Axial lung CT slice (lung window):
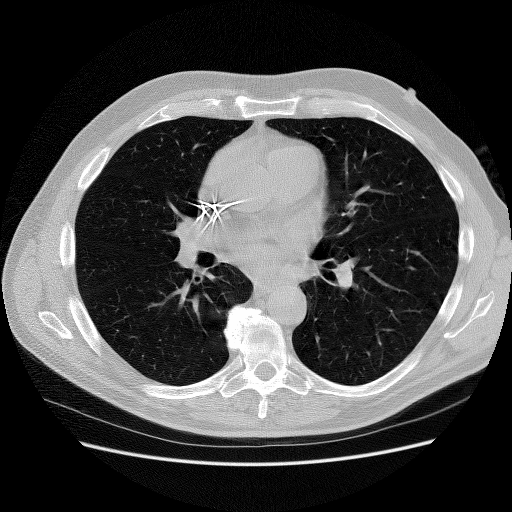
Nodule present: no